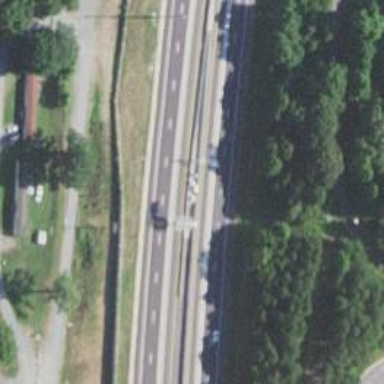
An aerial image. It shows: Toll gantry on the road.